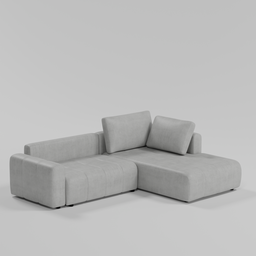
Label: furniture